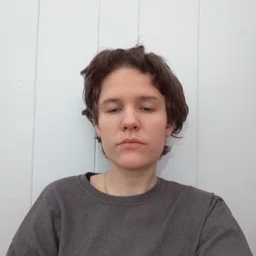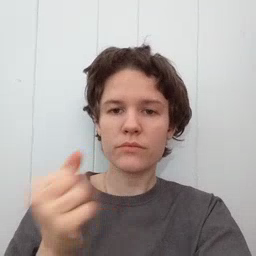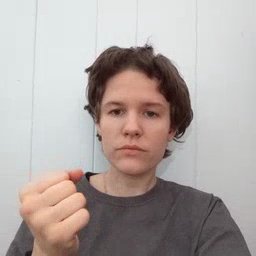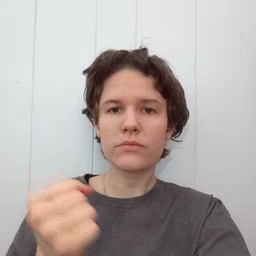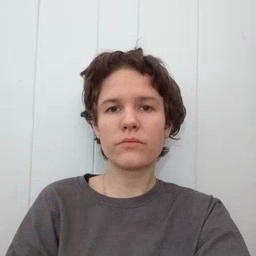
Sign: milk